Question: I have a ListView bound to an ObservableCollection and when items are added to the ListView, if you hover over a ListViewItem, you will see that not only the ListViewItem itself if highlighted, but there is also another slightly-smaller, darker-blue rectangle that appears. Now this slightly smaller rectangle prevents you from being able to select the ListViewItem because it is on-top of the ListViewItem.
Why is it there and how do I get rid of it?
'''
<Grid Margin="0, 25, 0, 22" Grid.Column="0">
<ScrollViewer ScrollViewer.CanContentScroll="True" VerticalScrollBarVisibility="Auto" HorizontalScrollBarVisibility="Disabled">
<ListView x:Name="list" ItemsSource="{Binding Source=Message}" HorizontalAlignment="Stretch" VerticalAlignment="Stretch" BorderBrush="{x:Null}" ScrollViewer.HorizontalScrollBarVisibility="Disabled">
<ListView.ItemTemplate>
<DataTemplate>
<ListViewItem HorizontalAlignment="Stretch" Height="50">
<StackPanel Orientation="Vertical" HorizontalAlignment="Stretch">
<TextBlock Text="{Binding Sender}" HorizontalAlignment="Stretch" TextTrimming="WordEllipsis" TextWrapping="Wrap" FontWeight="SemiBold" />
<TextBlock Text="{Binding Subject}" HorizontalAlignment="Stretch" TextTrimming="WordEllipsis" TextWrapping="Wrap" />
</StackPanel>
</ListViewItem>
</DataTemplate>
</ListView.ItemTemplate>
</ListView>
</ScrollViewer>
</Grid>
'''

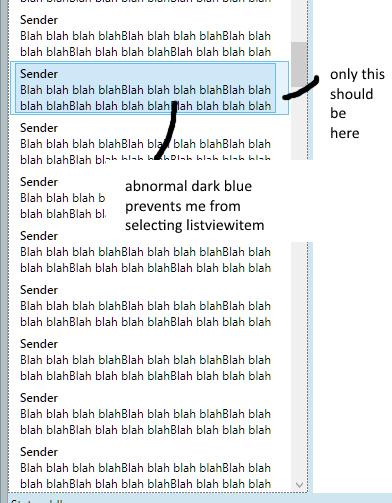
Answer: You have a ListViewItem in your ListViewItem. The ListView will automatically wrap it's items in a container so you don't have to do that. Remove the ListViewItem from your DataTemplate.